Question: How can I efficiently find the last time stamp (from the Datetime column) for each unique value in the SecurityID column? There are roughly 1000 unique values in the SecurityID column.
Currently I query the whole table for each unique value in SecurityID, then I look up the last time stamp. As you can probably imagine its excruciatingly slow. The table is over 40GBs and growing.
I do something like this:
'''
os.chdir('E:\HDFStores')
store = pd.HDFStore('mysuperawesomehdfstore.h5')
assets = skBase.bbg_helper_assets('minutely')
df_timestamp = pd.Dataframe()
tags = ['T', 'B', 'A']
for asset in assets:
for tag in tags:
print asset, " ", tag
timestamp = (store.select('table', where = "SecurityID = ['" + asset + "'] & Tag = ['" + tag + "'] & columns = ['Datetime']")).tail(1)
if len(timestamp_.index) == 0:
print "value DNE"
else:
dt = (str(timestamp_iloc[0][0])).split(' ', 1)[0]
tm = (str(timestamp_iloc[0][0])).split(' ', 1)[1]
'''
I have thought about running separate python processes in my 4 core machine. But I'd rather have a cleaner way of doing things than resorting to that hack.
Any ideas would be appreciated.

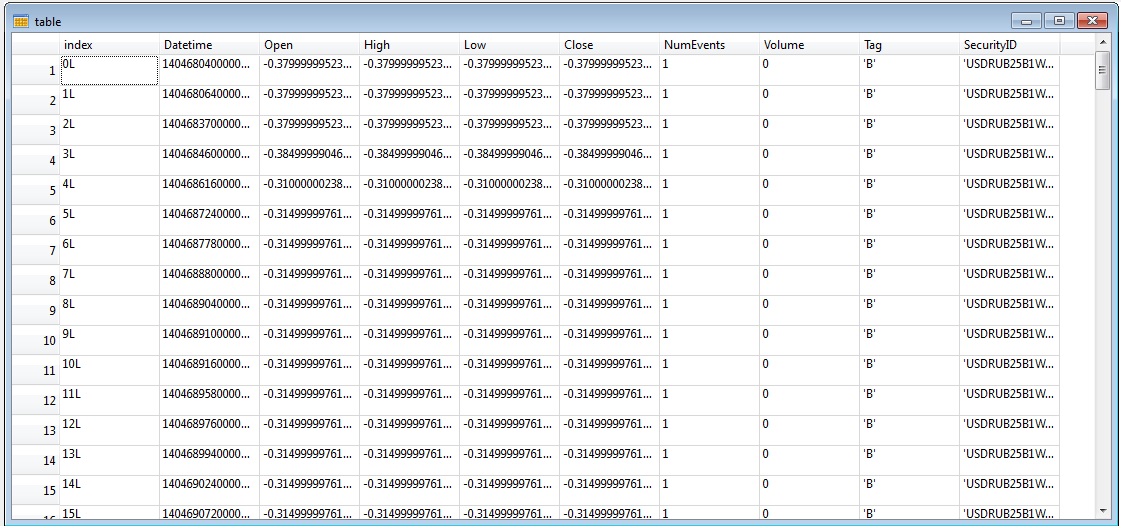
Answer: Because your database is huge, you have to query it from the hard disk and you face an IO bottleneck.
That's actually the main problem here. Smart code can't really compensate for having to query a 40gb file - especially considering that your query is pretty simple. And multiprocessing will not help either (it's not a CPU bottleneck). So I think that the solution goes through an update of your workflow.
All of the solutions rely either on an asynchronous operation (processing all the data first, dumping it to a separate file, read from that file as needed), or a reorganization of the way you store the data.
### Asynchronous 1
If you are updating your main HDF5 file less often than daily, you could simply :
After you update the main HDF5, query for the latest Timestamp (with your existing code) for all securityID. Dump the result into a separate H5 file (just index : SecurityID, value : latest timestamp). Of course, this solution will only work if each query take less than 30 secs (that would already take almost half a day...)
You can then keep this data in memory (should be just a few Kbs), and access it anytime you need to know the latest timestamp of a specific SecurityID.
### Asynchronous 2
A smarter way (but more work) would be to read the last timestamp . I don't know exactly how you are updating your HDF5 file, but i guess that you are downloading new data, and appending it to the current file.
In that case that would be the right moment to get that latest timestamp data. Your workflow would become :
1. Download new data
2. From the new data, for each SecurityID, get the latest Timestamp
3. Dump / Update your 'latest_timestamp' h5 file
4. Update your main HDF5 with the new data
### H5 reorganization
If none of the above solution seem workable, then you could store each SecurityID as a separate node in the h5 file. So you'd do something like :
'''
store.select(asset, where = Tag = ['" + tag + "'] & columns ['Datetime']")).tail(1)
'''
It's probably a bit more work to adapt the rest of your code (and upfront work to reorganize your database), but this should very significantly reduce your query time, and it'll be helpful long term. I don't see any good reason to keep all the SecurityID bunched up in one giant node. And it's less hackish than the other solutions :-)